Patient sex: M
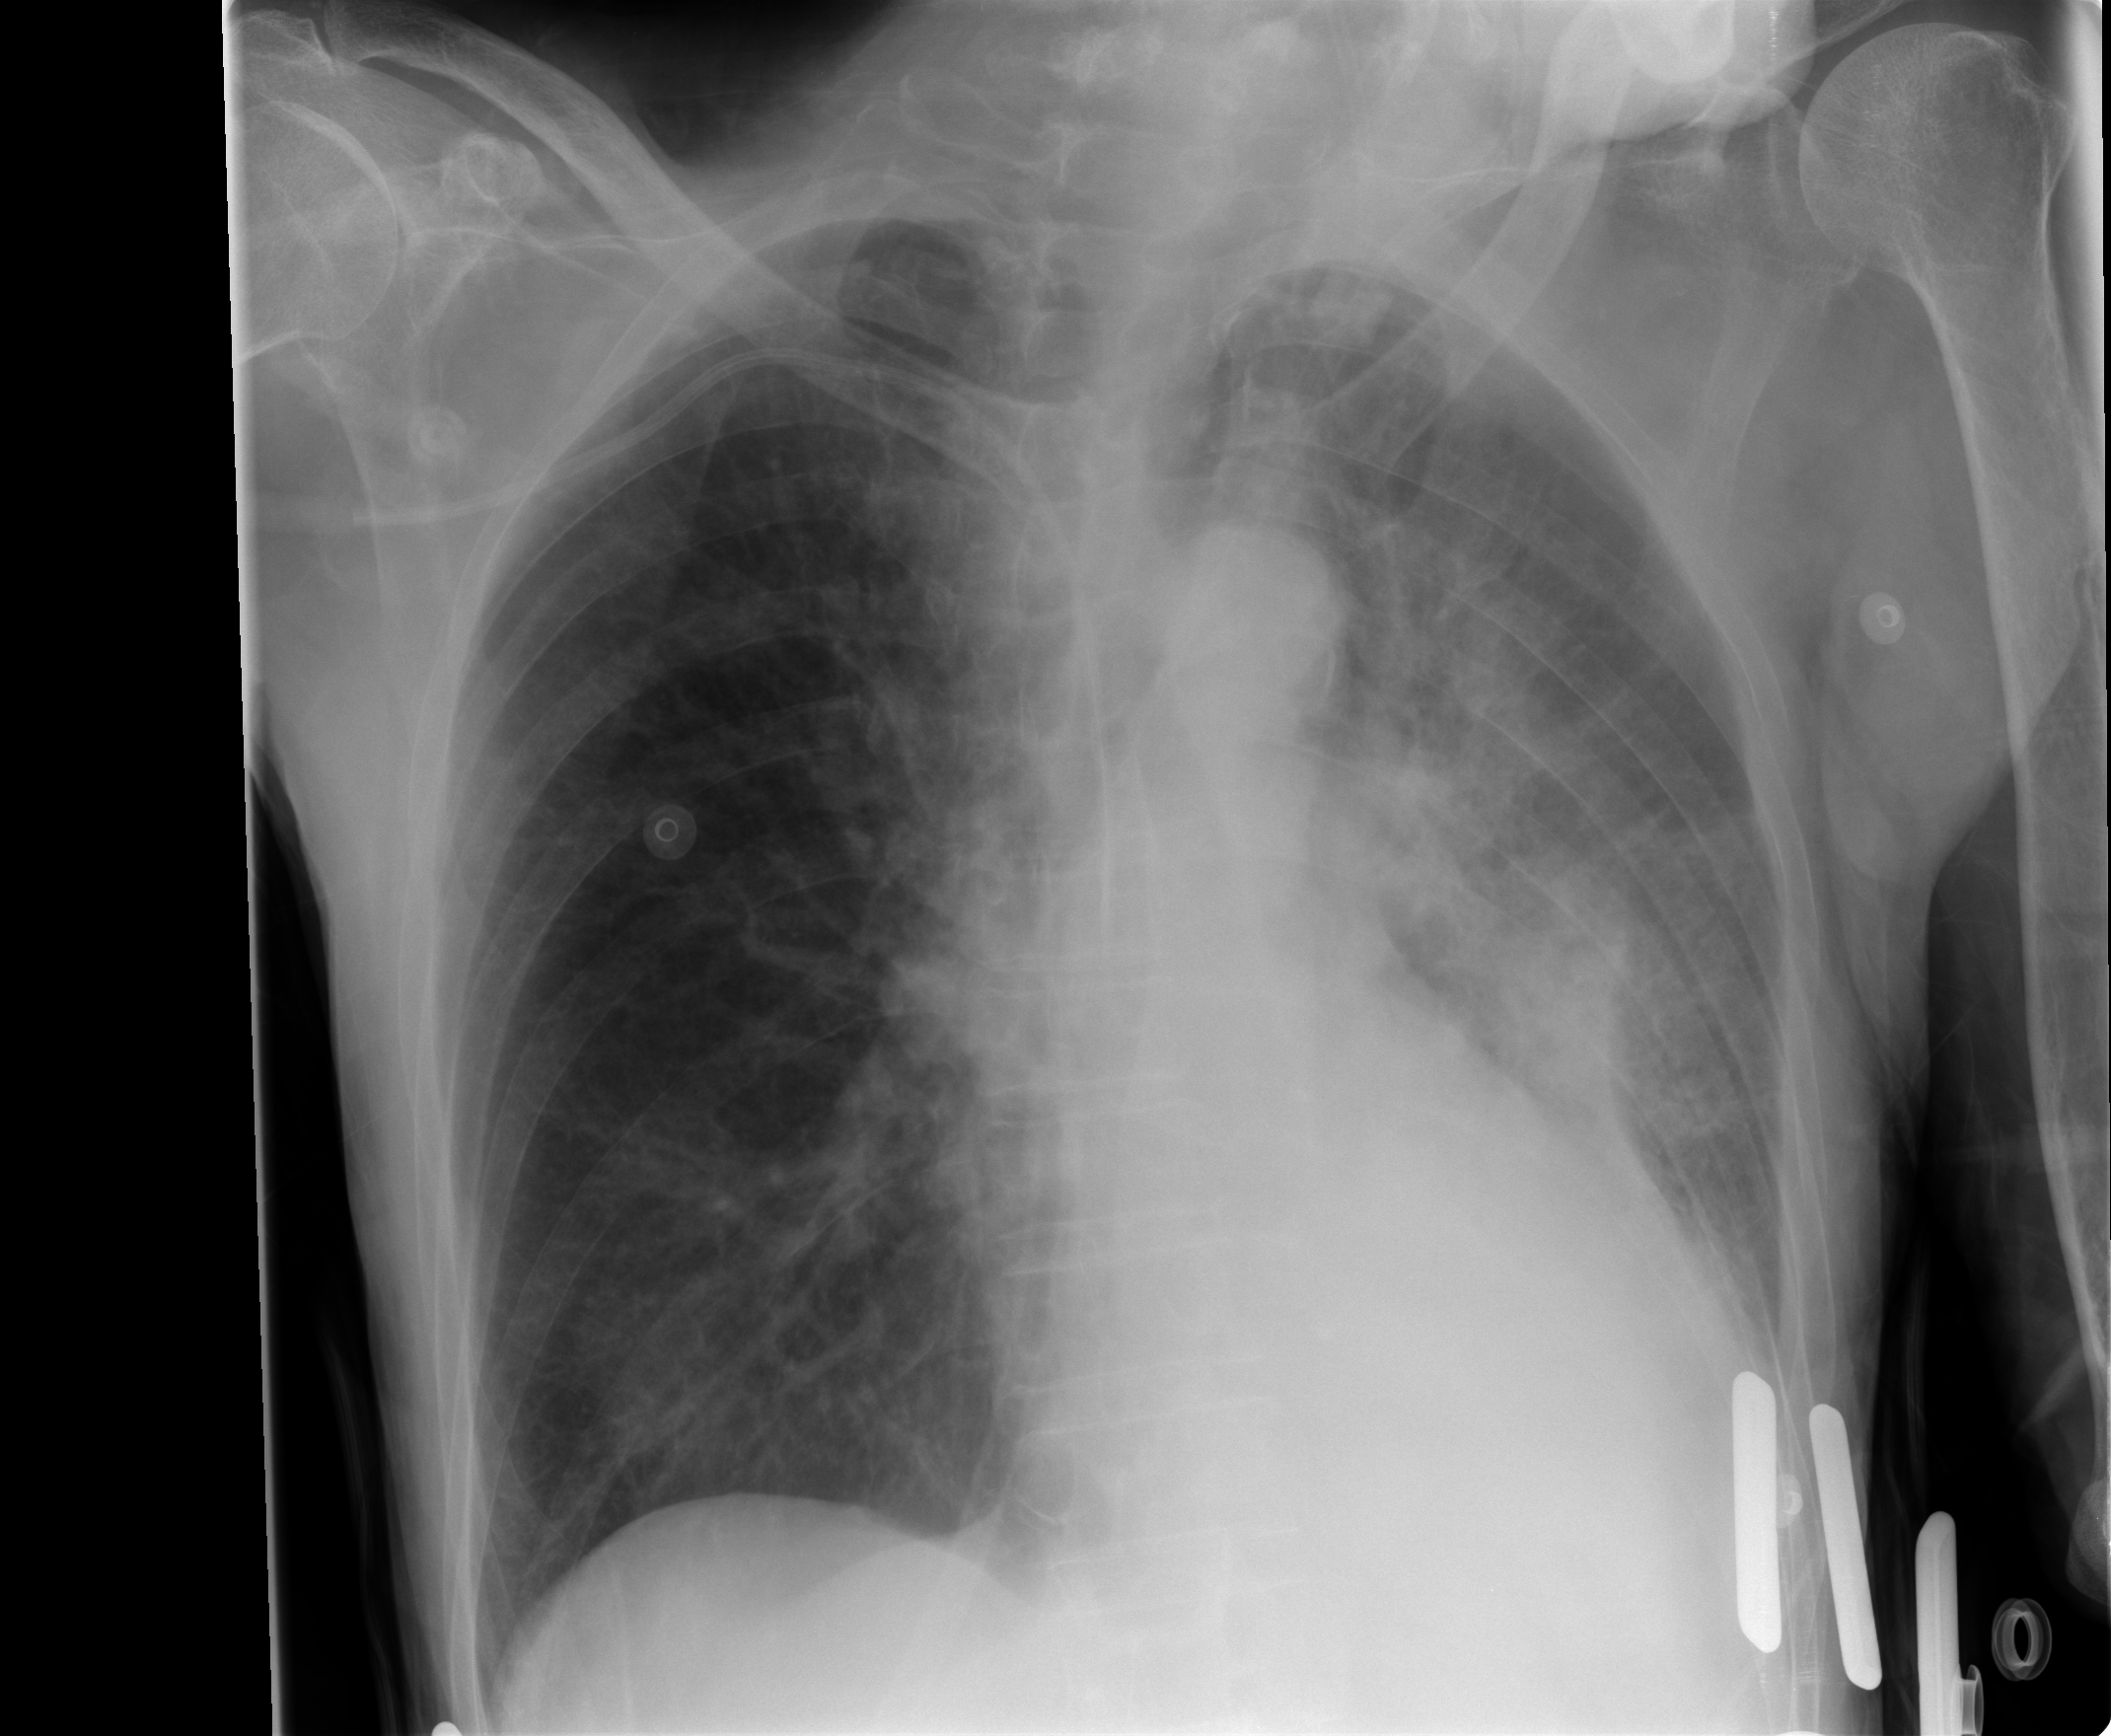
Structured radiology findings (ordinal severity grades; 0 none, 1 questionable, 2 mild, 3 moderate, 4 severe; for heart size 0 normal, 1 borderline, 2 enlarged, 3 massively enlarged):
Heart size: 2
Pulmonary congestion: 1
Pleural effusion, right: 0
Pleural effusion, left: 2
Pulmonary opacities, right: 0
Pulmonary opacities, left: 3
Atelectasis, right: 0
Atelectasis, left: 2